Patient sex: M
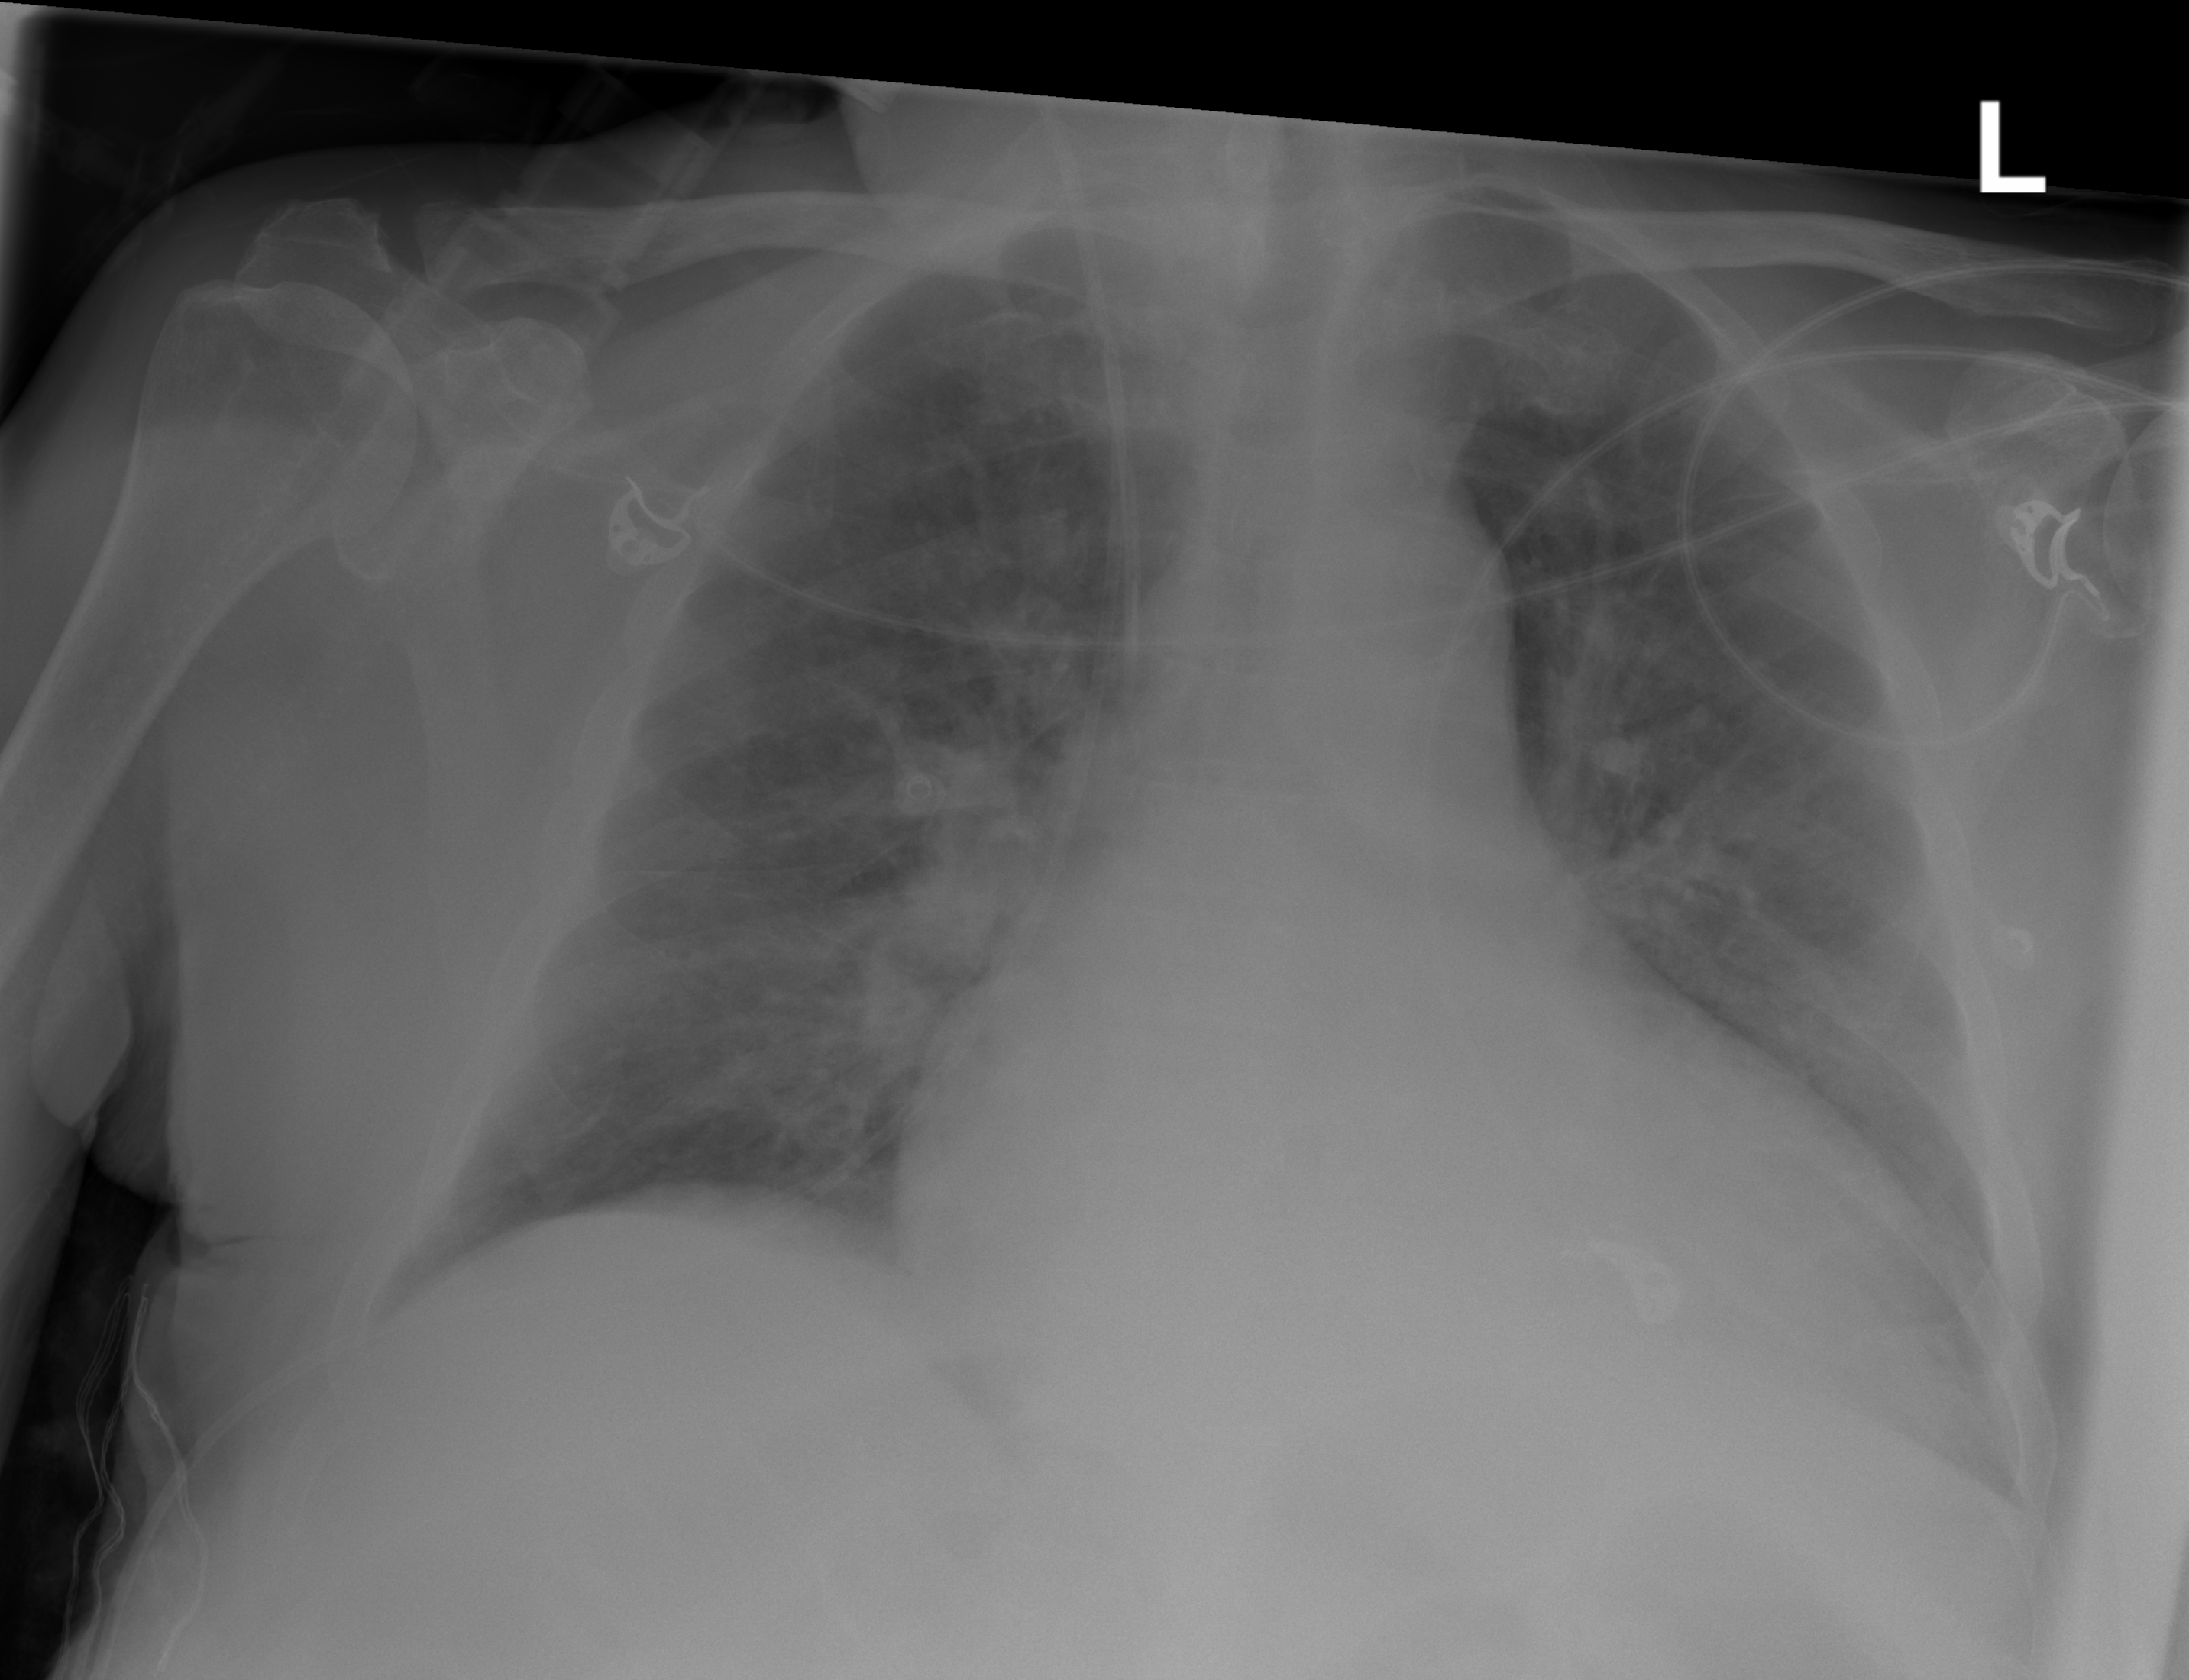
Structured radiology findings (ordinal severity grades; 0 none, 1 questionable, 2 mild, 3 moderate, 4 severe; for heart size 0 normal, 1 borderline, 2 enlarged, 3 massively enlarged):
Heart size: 2
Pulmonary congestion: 2
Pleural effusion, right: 0
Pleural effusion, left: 2
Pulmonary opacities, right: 2
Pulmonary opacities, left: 0
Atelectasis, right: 2
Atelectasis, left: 2